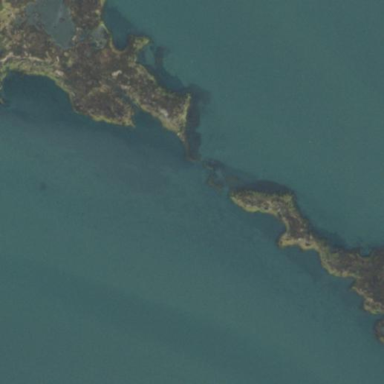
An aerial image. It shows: Picturesque coastline scene.